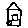
Label: house